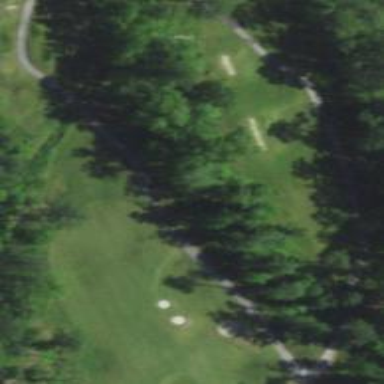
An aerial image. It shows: Rough grassy area used for golf.